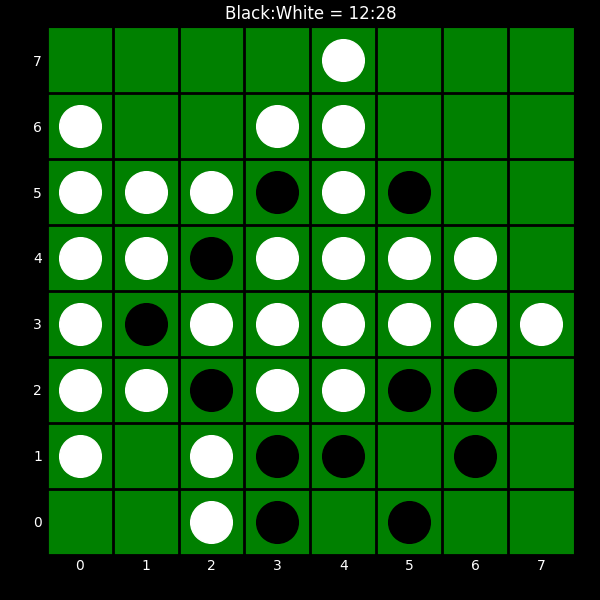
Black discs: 12
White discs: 28